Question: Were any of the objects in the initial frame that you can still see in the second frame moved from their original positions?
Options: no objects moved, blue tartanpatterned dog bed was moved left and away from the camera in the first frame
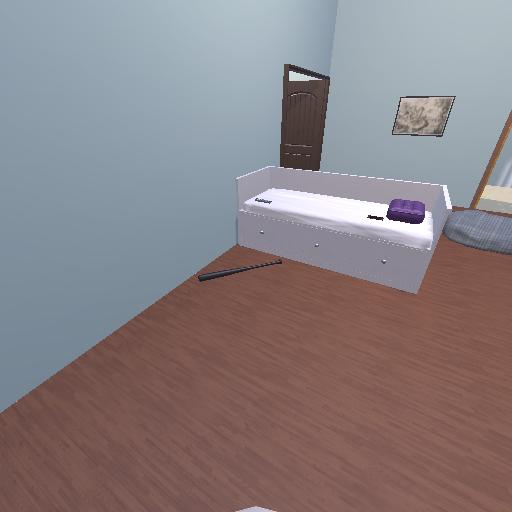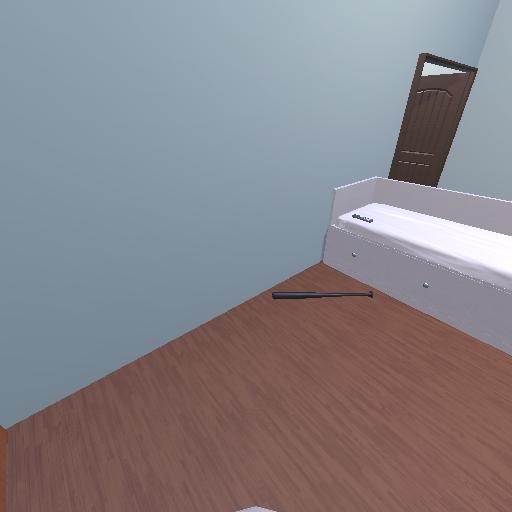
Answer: no objects moved